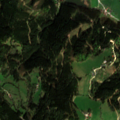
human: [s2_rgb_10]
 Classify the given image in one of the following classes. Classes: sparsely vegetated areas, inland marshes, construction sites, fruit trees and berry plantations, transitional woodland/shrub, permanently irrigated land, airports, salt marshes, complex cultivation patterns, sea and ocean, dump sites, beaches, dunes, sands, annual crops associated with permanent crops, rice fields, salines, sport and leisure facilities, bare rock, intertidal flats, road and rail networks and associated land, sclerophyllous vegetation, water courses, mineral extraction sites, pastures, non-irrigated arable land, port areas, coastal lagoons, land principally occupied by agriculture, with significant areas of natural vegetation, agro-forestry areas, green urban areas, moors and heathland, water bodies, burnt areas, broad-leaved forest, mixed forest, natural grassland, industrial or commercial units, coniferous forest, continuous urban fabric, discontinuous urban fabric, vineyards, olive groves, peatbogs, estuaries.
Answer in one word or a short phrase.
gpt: discontinuous urban fabric, pastures, land principally occupied by agriculture, with significant areas of natural vegetation, coniferous forest